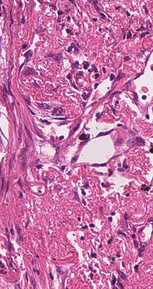
Tumor epithelial tissue: no
Tumor-associated stroma tissue: yes
Normal tissue: no